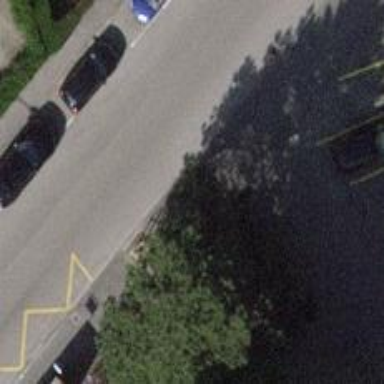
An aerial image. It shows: Parking aisle road with sidewalk alongside.